Question: I am developing a package manager application which shows checkboxes to turn off notifications from different applications installed on the Android device.

Since Android 4.1, users can turn off notifications of an app from application manager. Can I turn on/off notifications from an app programatically? Is there an API for doing that?
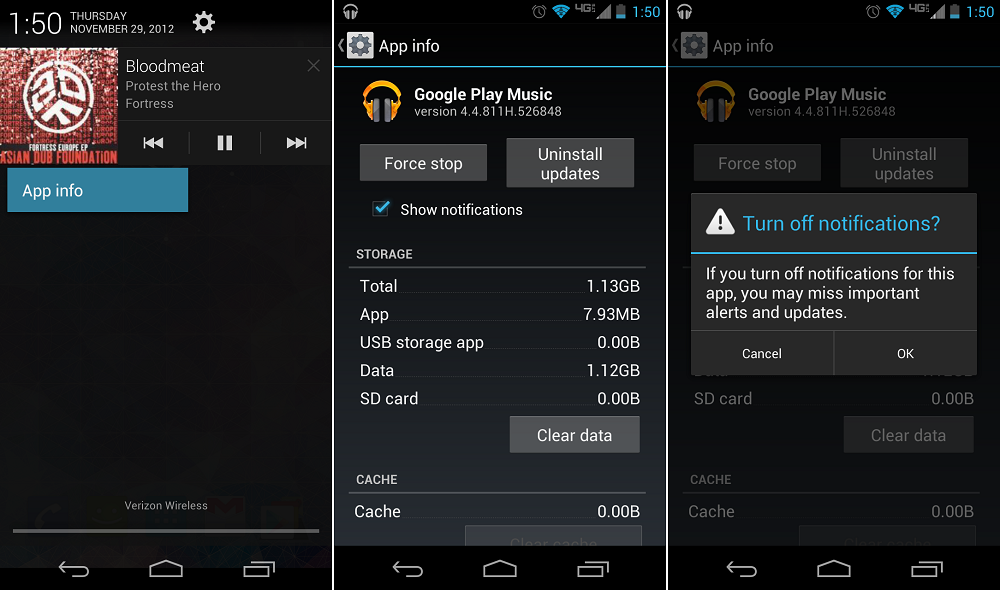
Answer: No, you cannot do that from your code. Perhaps on rooted devices you could do some magic, but that shall not really count for wider audience.